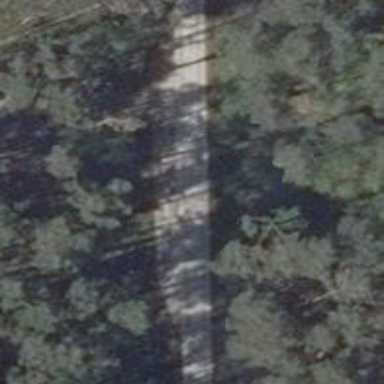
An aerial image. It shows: High-quality track road with concrete lane surface.